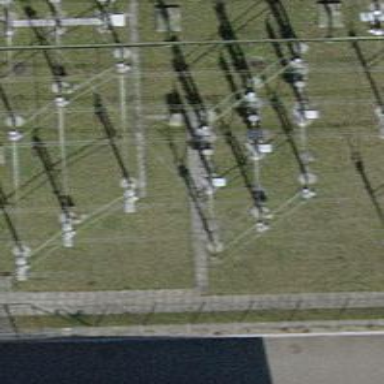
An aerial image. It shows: Switch for power supply.